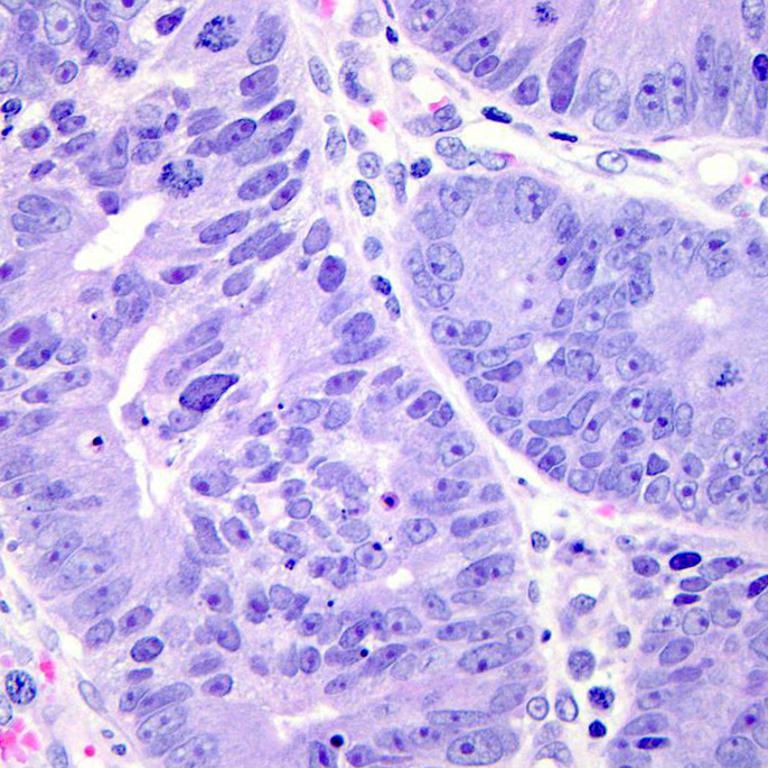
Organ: colon
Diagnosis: adenocarcinomas